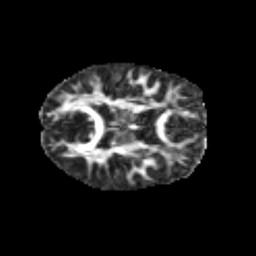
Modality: FA
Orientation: axial
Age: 10
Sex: male
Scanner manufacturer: siemens
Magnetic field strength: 3 T
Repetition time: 3.8 s
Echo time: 0.07 s